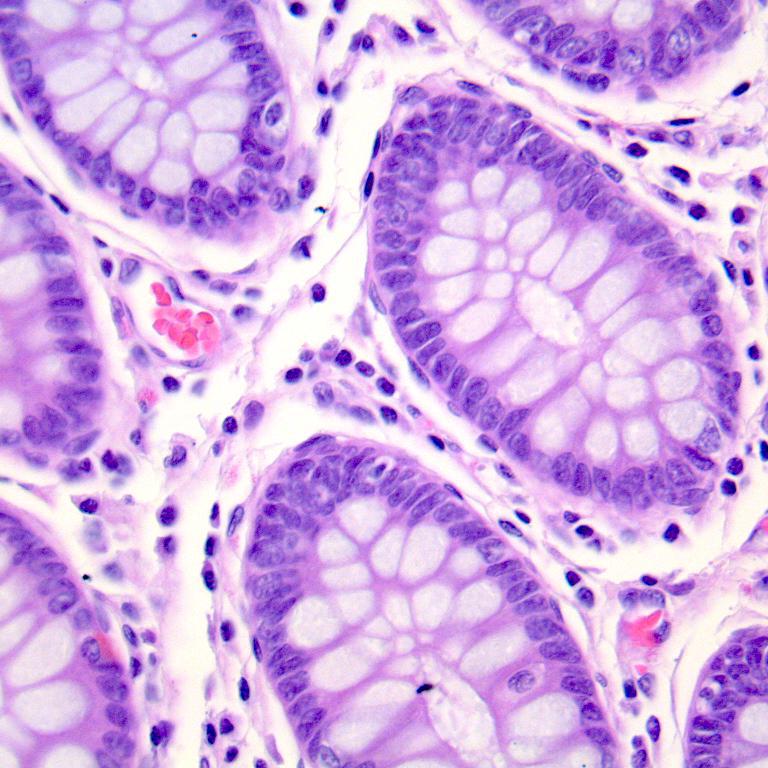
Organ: colon
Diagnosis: benign